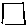
Label: square